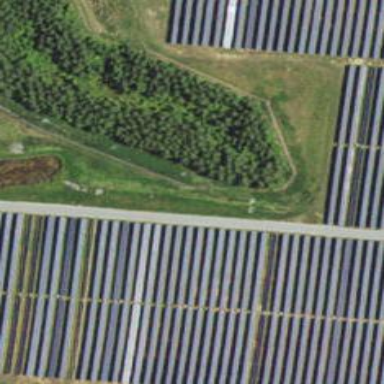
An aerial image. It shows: Solar photovoltaic panel generator.